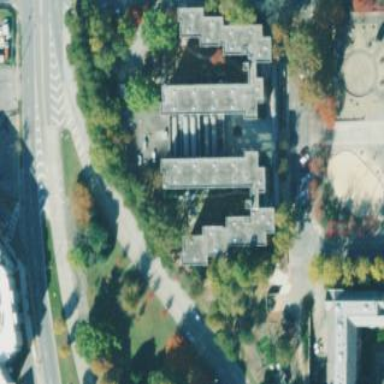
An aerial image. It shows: Dormitory building identified as Residence Halls.